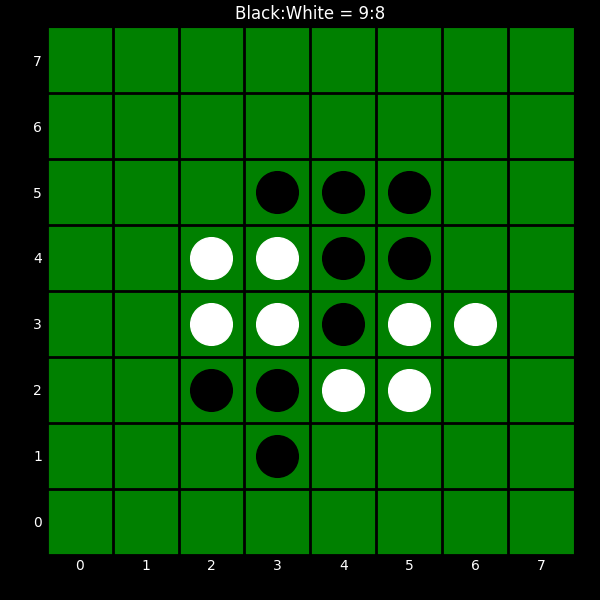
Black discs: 9
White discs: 8